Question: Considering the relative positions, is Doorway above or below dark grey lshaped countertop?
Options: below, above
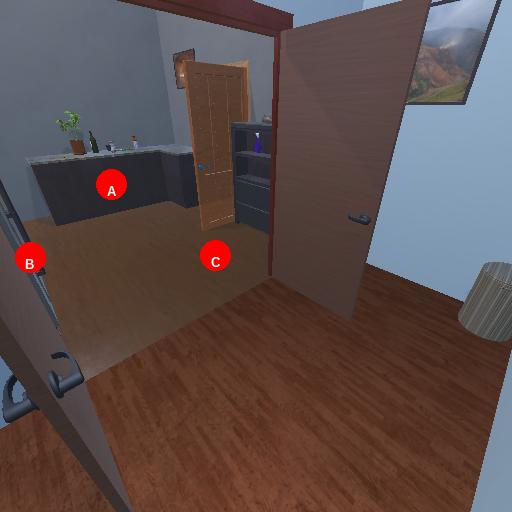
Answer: below